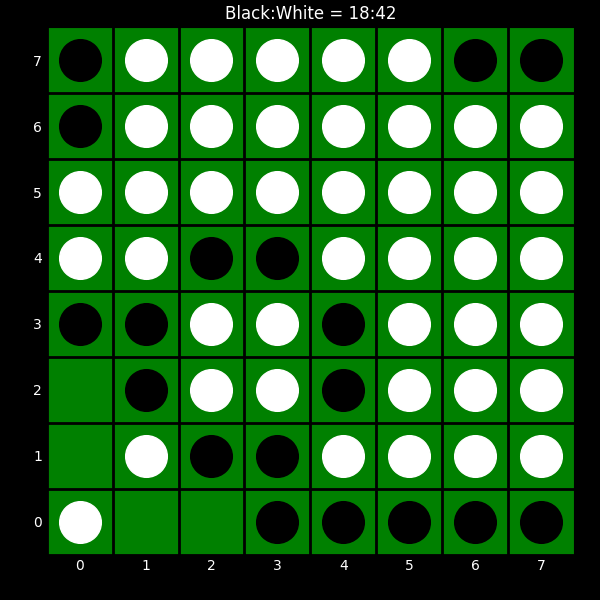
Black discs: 18
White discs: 42